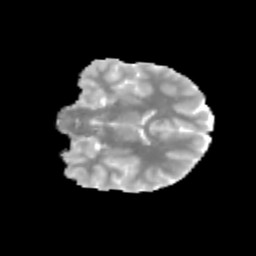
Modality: MD
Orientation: coronal
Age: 13
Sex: male
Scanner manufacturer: siemens
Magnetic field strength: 3 T
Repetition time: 3.8 s
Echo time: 0.07 s